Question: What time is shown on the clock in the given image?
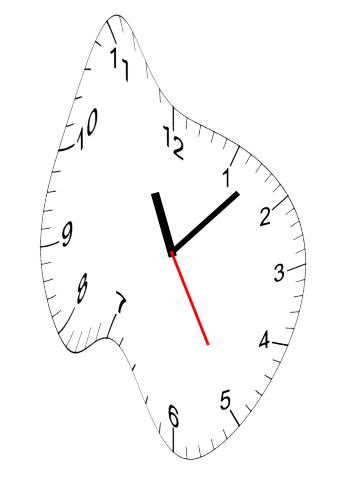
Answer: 11:07:25